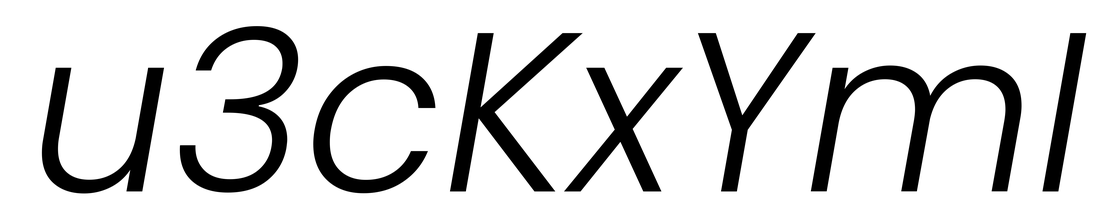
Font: Poppins-LightItalic